Мальчик равномерно крутил над головой камень массой $m$, привязав его к веревке длиной $l$ (см. рис.). Оказалось, что кисть руки при этом описывает окружность радиуса $l$.
Определите радиус окружности, по которой движется камень, если сила сопротивления воздуха движению камня равна $\gamma v^2$, где $\gamma$ — заданный постоянный коэффициент, $v$ — скорость камня. Силой тяжести камня можно пренебречь.
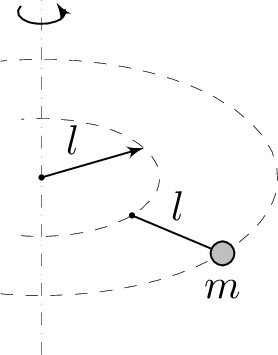
Ответ: Камень движется окружности (см. рис.) радиусом $$ R=2l\cos \alpha=l\sqrt{\frac{m^2}{2\gamma^2 t^2}\left(\sqrt{1+\frac{16\gamma^2l^2}{m^2}-1}\right)} $$
Темы:
T, Механика, Динамика, Вязкое трение, Всероссийские, Движение по окружности